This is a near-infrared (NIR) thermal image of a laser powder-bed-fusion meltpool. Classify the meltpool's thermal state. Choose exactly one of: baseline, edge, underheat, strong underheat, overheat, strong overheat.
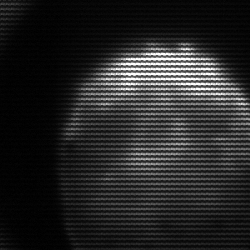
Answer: edge